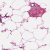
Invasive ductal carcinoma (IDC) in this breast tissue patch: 0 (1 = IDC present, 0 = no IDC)